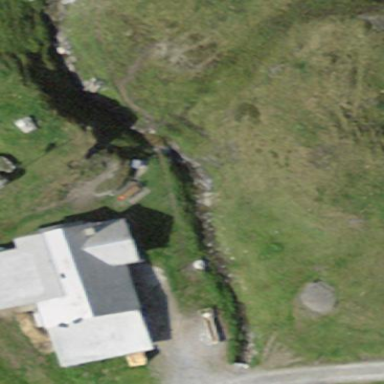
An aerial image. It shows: Farm building.